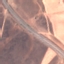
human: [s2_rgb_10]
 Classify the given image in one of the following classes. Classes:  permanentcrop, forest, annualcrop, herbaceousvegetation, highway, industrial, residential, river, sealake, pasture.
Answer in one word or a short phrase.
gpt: Highway